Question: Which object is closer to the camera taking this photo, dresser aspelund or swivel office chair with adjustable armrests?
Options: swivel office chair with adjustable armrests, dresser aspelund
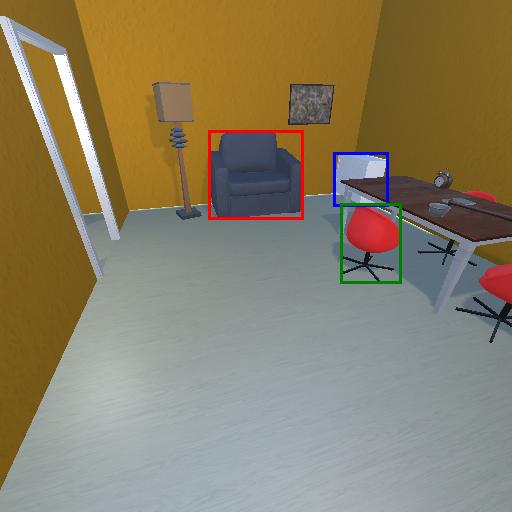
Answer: swivel office chair with adjustable armrests